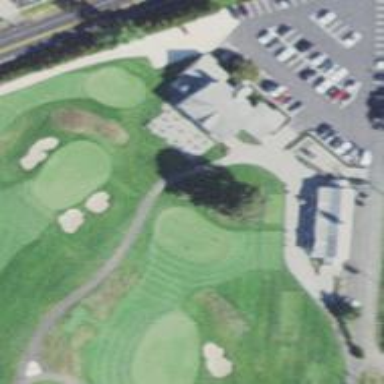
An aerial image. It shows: Path for both roads and golfers.